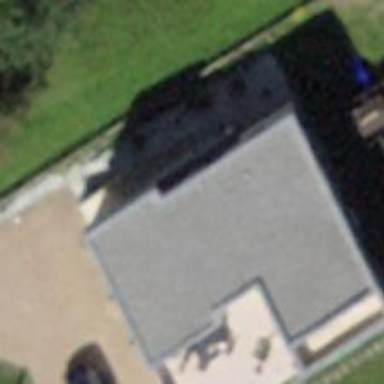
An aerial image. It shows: House with flat roof.